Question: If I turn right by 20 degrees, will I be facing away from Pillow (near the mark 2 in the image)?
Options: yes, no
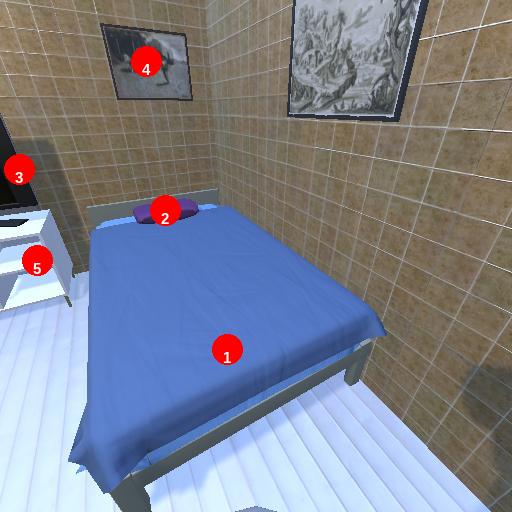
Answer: yes